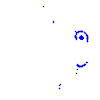
Particle: pion